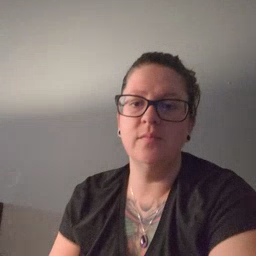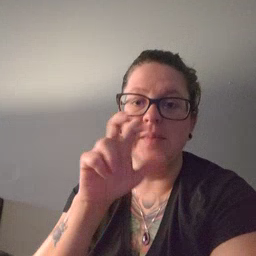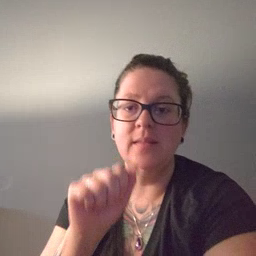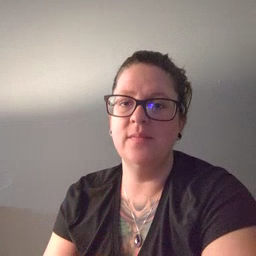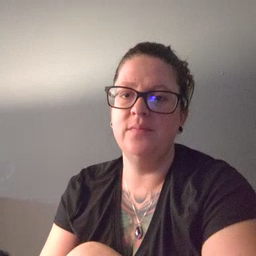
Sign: pizza